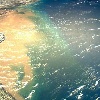
Label: water